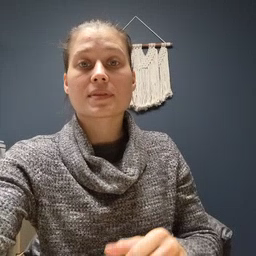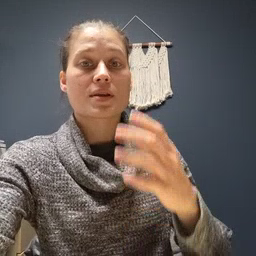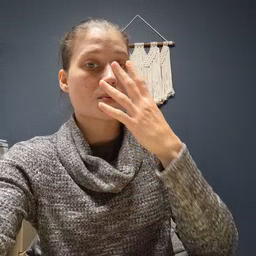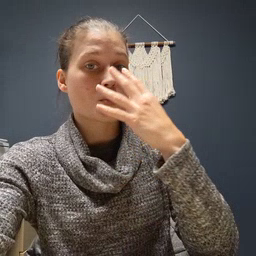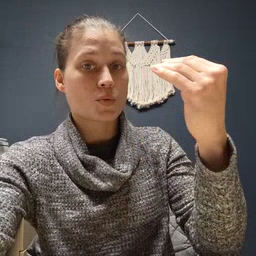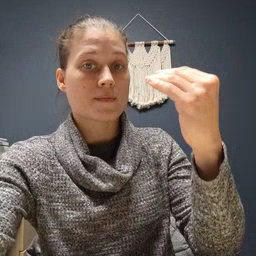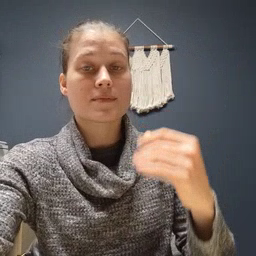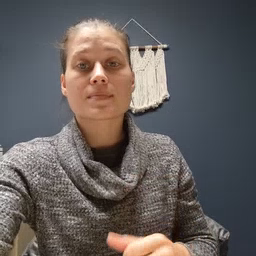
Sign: wolf